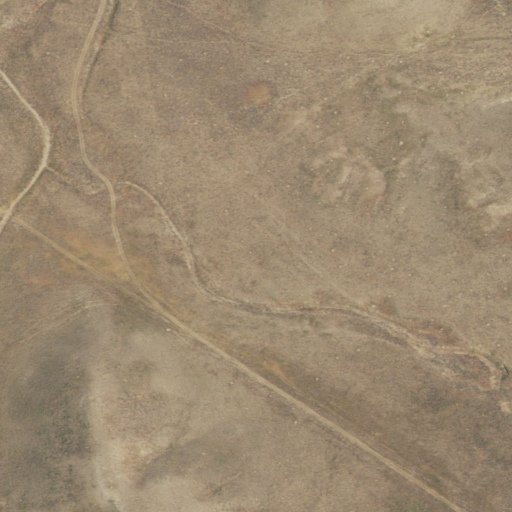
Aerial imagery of valley in Wyoming named Pole Canyon containing only shrub